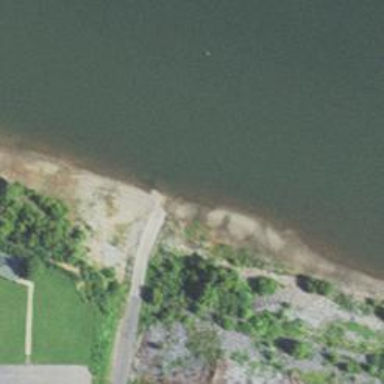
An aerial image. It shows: Slipway used as service road.